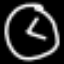
Label: clock